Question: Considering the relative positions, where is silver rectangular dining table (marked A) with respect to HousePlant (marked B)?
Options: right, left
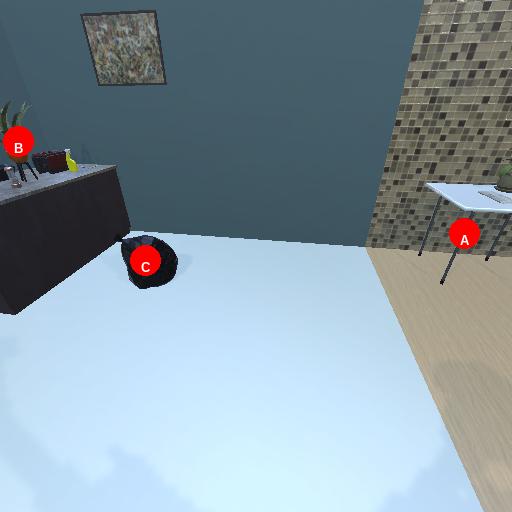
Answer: right